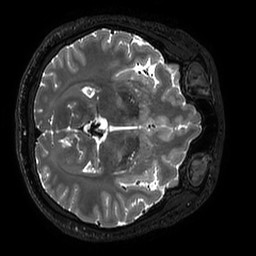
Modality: T2w
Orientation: axial
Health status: ill
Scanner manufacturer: philips
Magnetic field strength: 3 T
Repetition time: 2.5 s
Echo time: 0.331 s